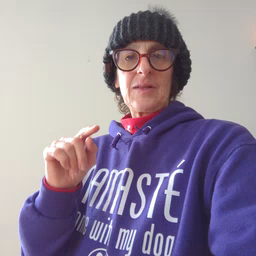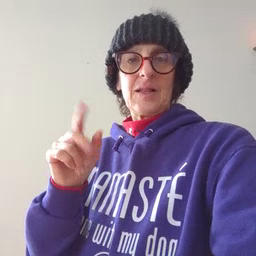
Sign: listen